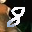
Label: 8